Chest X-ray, AP view. Patient: 60 years old, sex F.
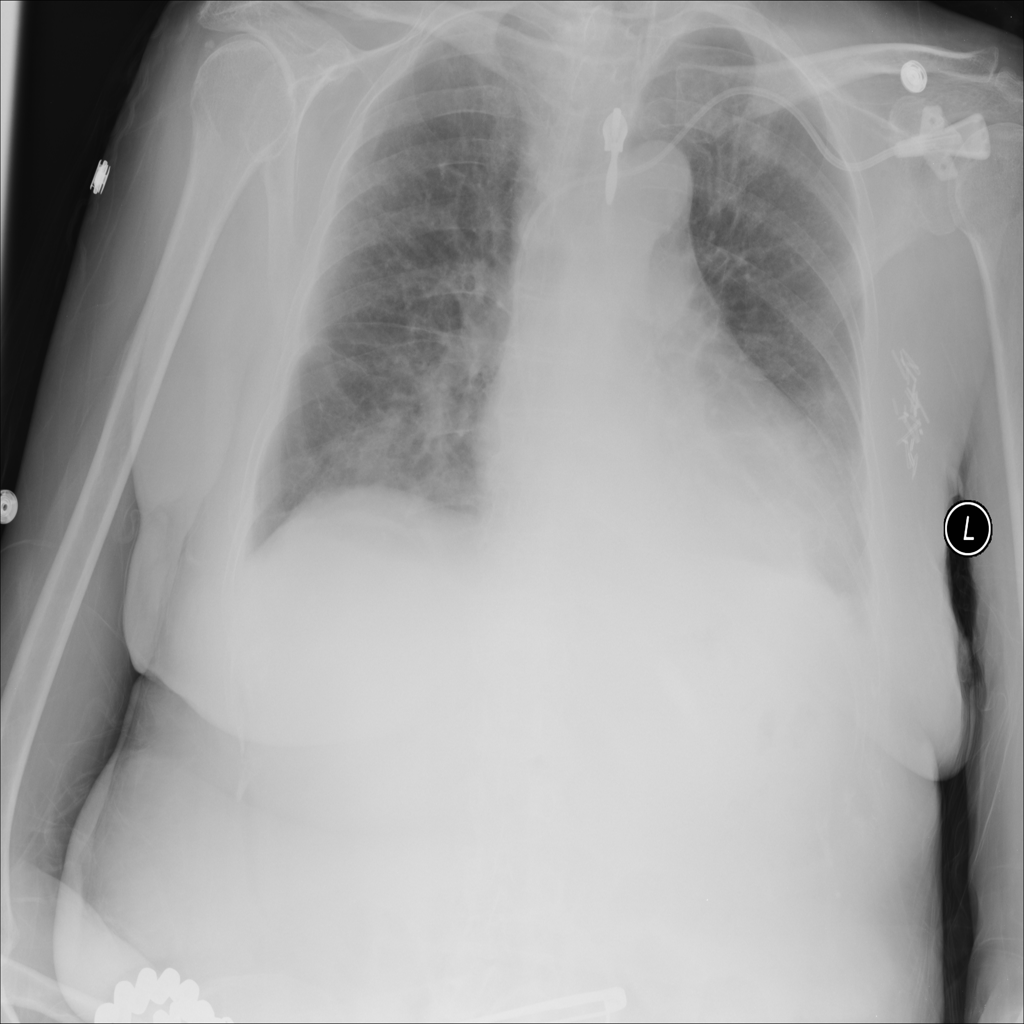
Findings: Effusion, Pneumonia